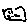
Label: cat